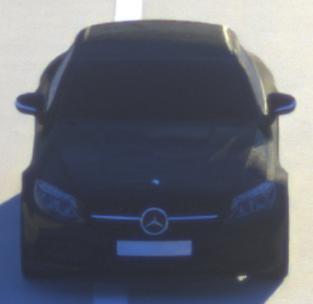
Make: Mercedes-Benz
Model: C 43 AMG
Detailed model: C-Class (205) AMG Limousine
Model produced from: 2016/10
Model produced until: 2018/04
Doors: 4
Color: black
Road condition: dry road
Daytime: sunrise or sunset
Contrast: medium contrast